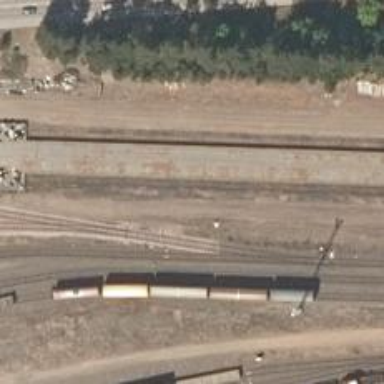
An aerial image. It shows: Railway yard.